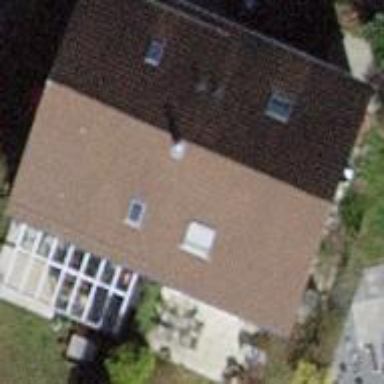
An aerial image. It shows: Semi-detached house with gabled roof.